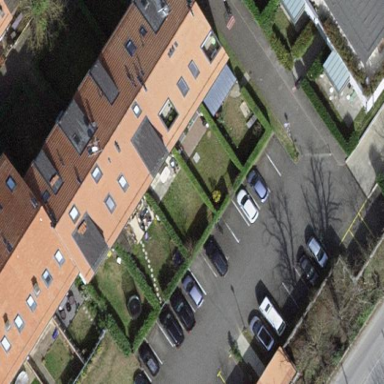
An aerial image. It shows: Garden enclosed by fence.